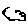
Label: cloud